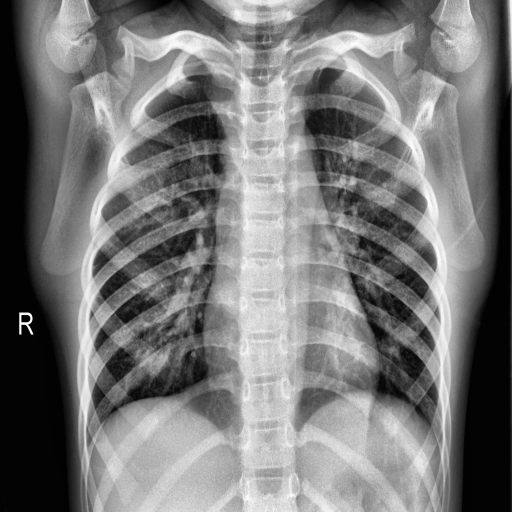
Finding: NORMAL